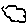
Label: cloud